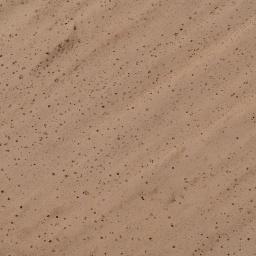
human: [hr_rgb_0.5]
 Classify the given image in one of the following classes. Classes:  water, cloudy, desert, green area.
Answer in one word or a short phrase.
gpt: desert